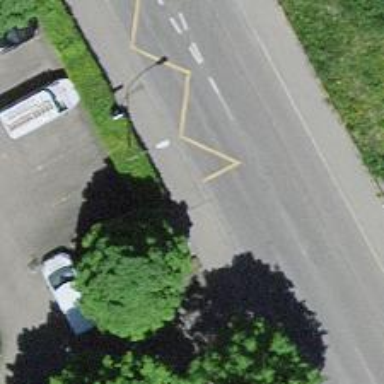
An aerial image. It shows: Platform for public transport is situated by the road.